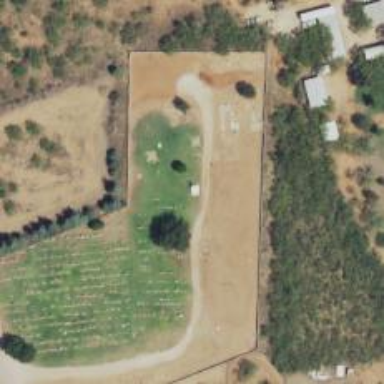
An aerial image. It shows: Memorial site with historic significance.